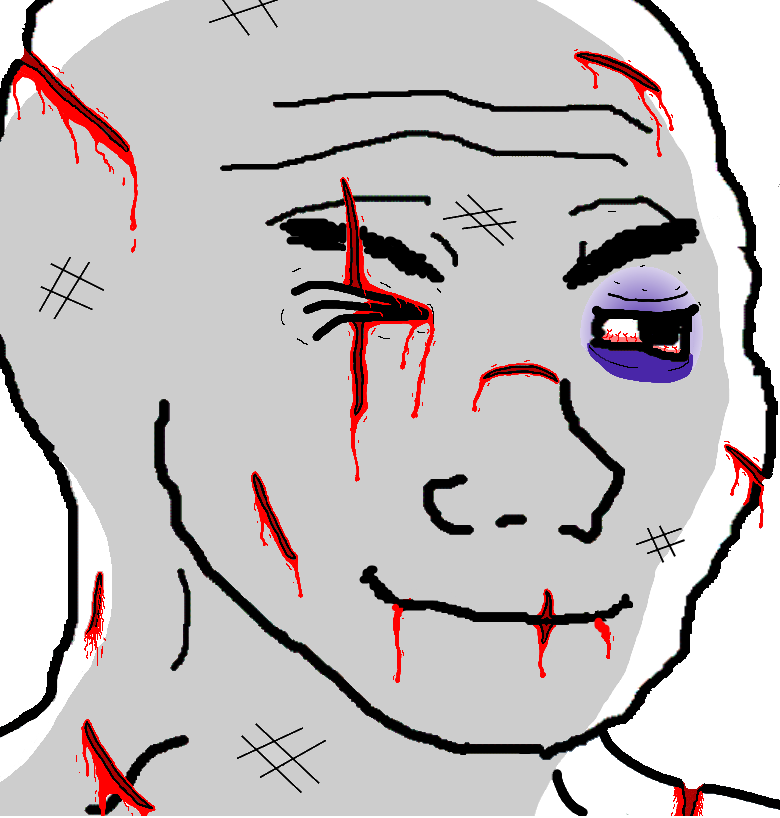
Label: 5_Doomer